Question: I am making a simple ToDo app that when you write in the input form and submit it, it posts it neatly in a flex-box design below.
After it adds Your writing to the ToDo list at the bottom, JavaScript clears the input selection box.
My problem is that all the created ToDo list items are the SAME! They have the same class name and structure. I do not know how to handle all the buttons that are created so that when you click on the '<button class='delete-btn'>x</button>' it deletes only that button.
I have put all the writing templates created into a simple array called 'arrayOfText'.
I was hoping I could delete the specific '<div class='todo-div'>...</div>' that the button was clicked from and then rewrite the whole '.innerHTML' of the ToDo list section.
This basically updates it and removes the div from the ToDo list that the button was clicked from, but I cannot seem to get it to work.
If you need more information, please message me.

'''
"use strict";
const outputSection = document.querySelector("#output-section");
outputSection.innerHTML = "";
const writingArea = document.querySelector("#writing-area");
const publishBtn = document.querySelector(".default-btn");
const deleteBtns = document.getElementsByClassName("delete-btn");
const allToDoDivs = document.getElementsByClassName("todo-div");
const arrayOfText = [];
const cutAndPrintFunc = function (e) {
e.preventDefault();
//take writing in and print it to the current agenda
// clear the writing area
if (writingArea.value != "") {
const date = new Date();
const month = String(date.getMonth() + 1).padStart(2, "0");
const day = String(date.getDay()).padStart(2, "0");
const year = date.getFullYear();
const hour = date.getHours() > 12 ? date.getHours() - 12 : date.getHours();
const AMorPM = date.getHours() > 12 ? "PM" : "AM";
const minute = String(date.getMinutes()).padStart(2, "0");
const template = '
<div class="todo-div">
<h1 class="text-content">${writingArea.value}</h1>
<button class="delete-btn">x</button>
<p class="date-p">${month}/${day}/${year} --- requested @ ${hour}:${minute} ${AMorPM} </p>
</div>';
arrayOfText.push(template);
outputSection.insertAdjacentHTML("beforeend", template);
writingArea.value = "";
Array.from(allToDoDivs).forEach((el, ind) => {
if (ind % 2 === 0) {
el.style.backgroundColor = "#3ce815";
el.lastElementChild.style.color = "black";
}
//-----this does not work
// Array.from(allToDoDivs)[
// allToDoDivs.length - 1
// ].children[1].addEventListener("click", () => {
// console.log(this);
// // arrayOfText.pop(this);
// // outputSection.innerHTML = arrayOfText.join("");
// });
});
}
};
//publish text by hitting enter or pressing the plus sign in textbox
publishBtn.addEventListener("click", cutAndPrintFunc);
'''
'''
<!DOCTYPE html>
<html lang="en">
<head>
<meta charset="UTF-8" />
<meta http-equiv="X-UA-Compatible" content="IE=edge" />
<meta name="viewport" content="width=device-width, initial-scale=1.0" />
<link rel="preconnect" href="https://fonts.googleapis.com" />
<link rel="preconnect" href="https://fonts.gstatic.com" crossorigin />
<link
href="https://fonts.googleapis.com/css2?family=Comfortaa&display=swap"
rel="stylesheet"
/>
<link rel="stylesheet" href="/style.css" type="text/css" />
<title>Griffin's ToDo List</title>
</head>
<body>
<header>
<h1>
Welcome to <em style="text-decoration: underline">Griffin's</em> To-Do
List
</h1>
<div id="mini-flex-div">
<div class="ball" id="blue">&nbsp;</div>
<div class="ball" id="orange">&nbsp;</div>
<div class="ball" id="purple">&nbsp;</div>
<p>What needs to be done today...</p>
<div class="ball" id="purple">&nbsp;</div>
<div class="ball" id="orange">&nbsp;</div>
<div class="ball" id="blue">&nbsp;</div>
</div>
</header>
<main>
<div id="writer-div">
<form>
<input
id="writing-area"
type="text"
rows="1"
placeholder="Lets get this out of the way..."
maxlength="50"
spellcheck="true"
autofocus
></input>
<button class='default-btn'>+</button>
</form>
</div>
</main>
<div id="bottom-header">
<h1 id="output-h1">The current agenda...<hr id="splitter"></h1>
</div>
<section id="output-section">
<div class="todo-div">
<h1 class="text-content">Mow the lawn</h1>
<button class="delete-btn">x</button>
<p class="date-p">mm/dd/yyyy</p>
</div>
<div class="todo-div">
<h1 class="text-content">Mow the lawn</h1>
<button class="delete-btn">x</button>
<p class="date-p">mm/dd/yyyy</p>
</div>
</section>
<script src="/toDo.js"></script>
</body>
</html>
'''
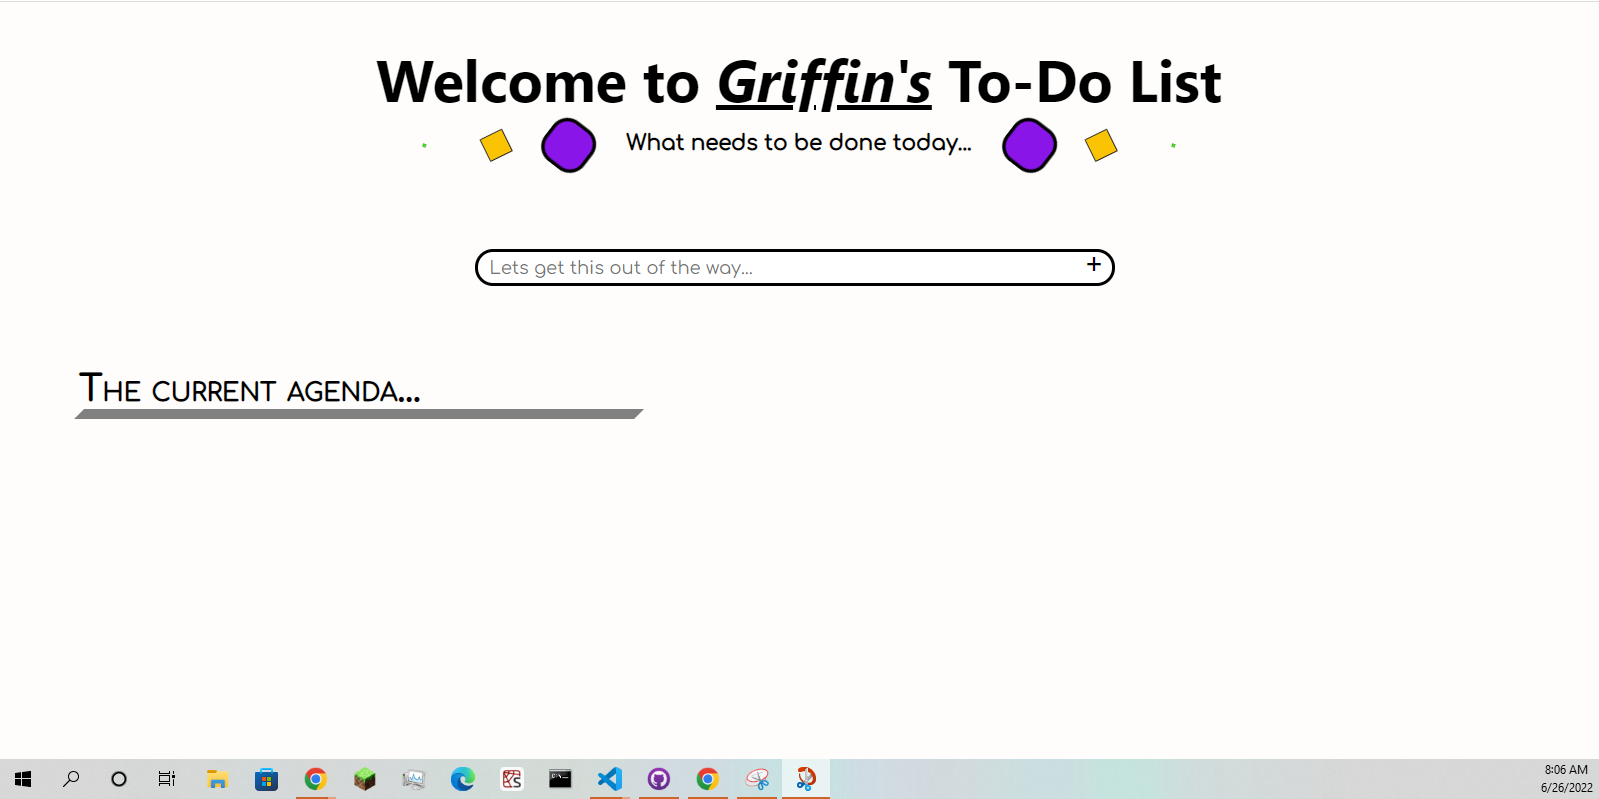
Answer: There are really only rare cases where you want to manipulate the DOM through HTML. So using 'insertAdjacentHTML' and 'innerHTML' is most of the time not what you want to do.
Use <URL> instead.
For the delete button, you can use <URL>.
Alternating coloring per row can be done with a CSS rule.
Using all this you will have a code like that:
'''
"use strict";
const outputSection = document.querySelector("#output-section");
outputSection.innerHTML = "";
const writingArea = document.querySelector("#writing-area");
const publishBtn = document.querySelector(".default-btn");
const cutAndPrintFunc = function(e) {
e.preventDefault();
//take writing in and print it to the current agenda
// clear the writing area
if (writingArea.value != "") {
const date = new Date();
const month = String(date.getMonth() + 1).padStart(2, "0");
const day = String(date.getDay()).padStart(2, "0");
const year = date.getFullYear();
const hour = date.getHours() > 12 ? date.getHours() - 12 : date.getHours();
const AMorPM = date.getHours() > 12 ? "PM" : "AM";
const minute = String(date.getMinutes()).padStart(2, "0");
// create an actual div element using createElement
const todoItem = document.createElement('div')
// add the todo-div class to it
todoItem.classList.add('todo-div')
// here you can use innerHTML, but you still might want to
// avoid its usage in general
todoItem.innerHTML = '
<h1 class="text-content">${writingArea.value}</h1>
<button class="delete-btn">x</button>
<p class="date-p">${month}/${day}/${year} --- requested @ ${hour}:${minute} ${AMorPM} </p>
';
// append the created div element to the outputSection
outputSection.appendChild(todoItem);
writingArea.value = "";
}
};
//publish text by hitting enter or pressing the plus sign in textbox
publishBtn.addEventListener("click", cutAndPrintFunc);
// we attach an event listener on outputSection for click
outputSection.addEventListener("click", (evt) => {
// only handle the click if it happend on the delete button
if (evt.target.matches('.delete-btn')) {
evt.preventDefault();
// At this point the evt.target is the delete button the
// click happened on so you need search for the
// ascendant that represents the todo-div using closest
// and remove that element from outputSection
outputSection.removeChild(evt.target.closest('.todo-div'))
}
})
'''
'''
/* use the odd rule to style all odd todo-div elements */
.todo-div:nth-child(odd) {
background-color: #3ce815;
}
'''
'''
<!DOCTYPE html>
<html lang="en">
<head>
<meta charset="UTF-8" />
<meta http-equiv="X-UA-Compatible" content="IE=edge" />
<meta name="viewport" content="width=device-width, initial-scale=1.0" />
<link rel="preconnect" href="https://fonts.googleapis.com" />
<link rel="preconnect" href="https://fonts.gstatic.com" crossorigin />
<link href="https://fonts.googleapis.com/css2?family=Comfortaa&display=swap" rel="stylesheet" />
<link rel="stylesheet" href="/style.css" type="text/css" />
<title>Griffin's ToDo List</title>
</head>
<body>
<header>
<h1>
Welcome to <em style="text-decoration: underline">Griffin's</em> To-Do List
</h1>
<div id="mini-flex-div">
<div class="ball" id="blue">&nbsp;</div>
<div class="ball" id="orange">&nbsp;</div>
<div class="ball" id="purple">&nbsp;</div>
<p>What needs to be done today...</p>
<div class="ball" id="purple">&nbsp;</div>
<div class="ball" id="orange">&nbsp;</div>
<div class="ball" id="blue">&nbsp;</div>
</div>
</header>
<main>
<div id="writer-div">
<form>
<input id="writing-area" type="text" rows="1" placeholder="Lets get this out of the way..." maxlength="50" spellcheck="true" autofocus>
<button class='default-btn'>+</button>
</form>
</div>
</main>
<div id="bottom-header">
<h1 id="output-h1">The current agenda...
<hr id="splitter">
</h1>
</div>
<section id="output-section">
<div class="todo-div">
<h1 class="text-content">Mow the lawn</h1>
<button class="delete-btn">x</button>
<p class="date-p">mm/dd/yyyy</p>
</div>
<div class="todo-div">
<h1 class="text-content">Mow the lawn</h1>
<button class="delete-btn">x</button>
<p class="date-p">mm/dd/yyyy</p>
</div>
</section>
<script src="/toDo.js"></script>
</body>
</html>
'''
Unrelated to your problem:
- 'input''</input>'